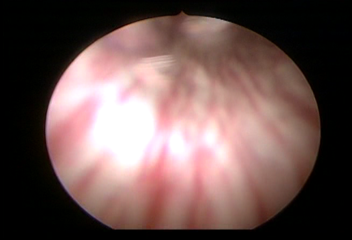
Modality: WLC
Class: Normal mucosa
Bladder cancer association: No